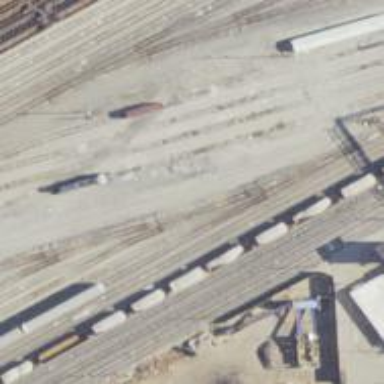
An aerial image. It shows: Railway yard in service.